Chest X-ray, PA view. Patient: 53 years old, sex M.
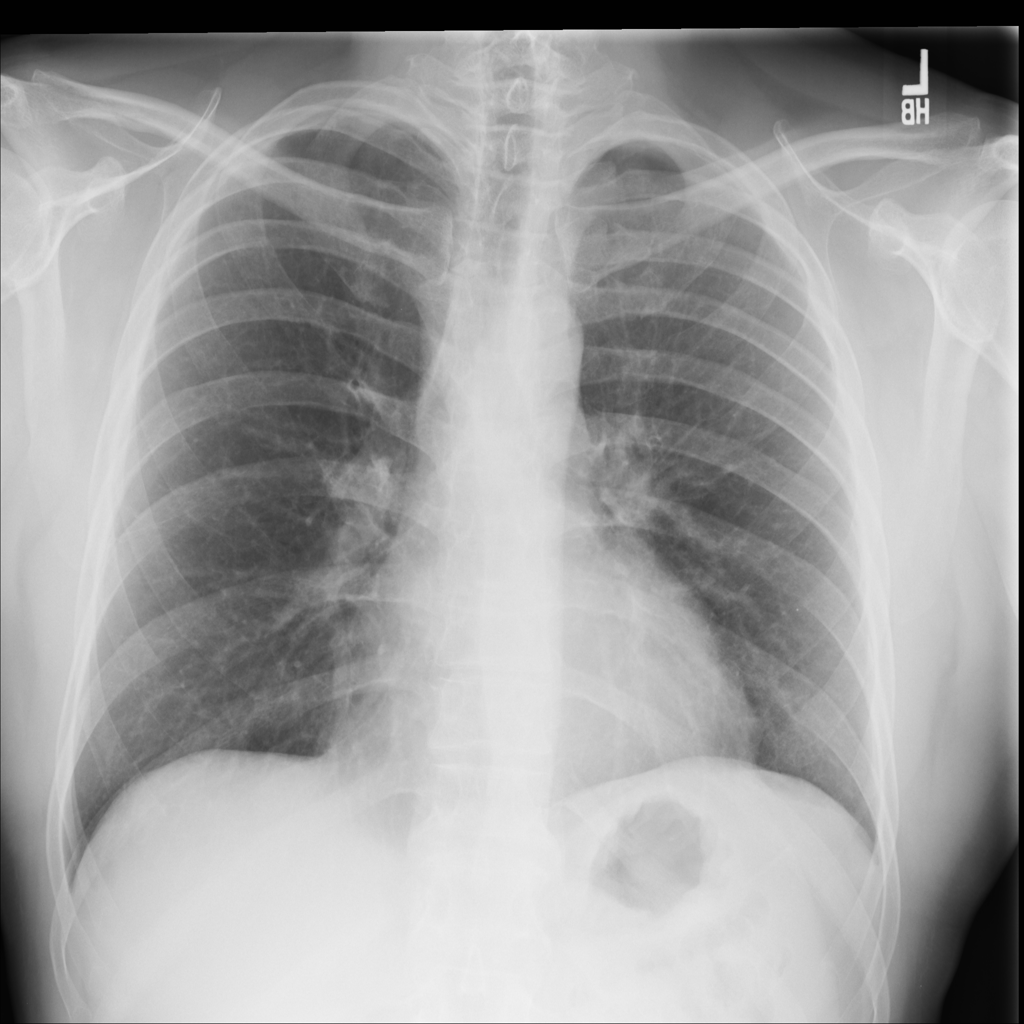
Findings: No Finding